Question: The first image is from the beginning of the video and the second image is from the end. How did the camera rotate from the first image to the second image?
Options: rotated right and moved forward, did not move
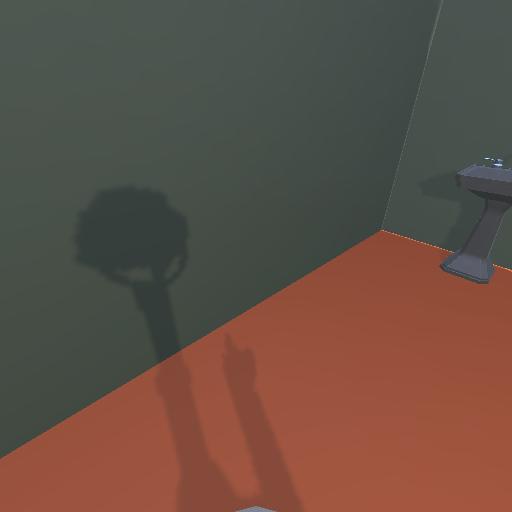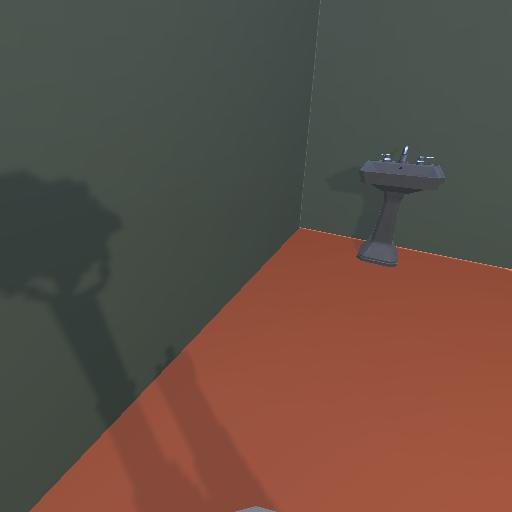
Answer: rotated right and moved forward